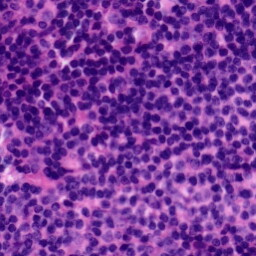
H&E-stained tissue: Tonsil